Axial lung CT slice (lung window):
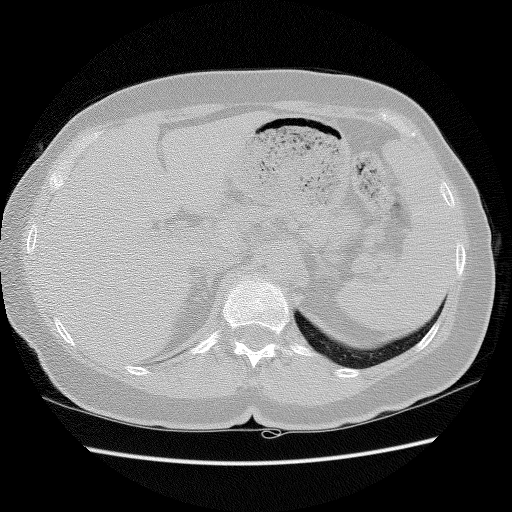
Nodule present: no